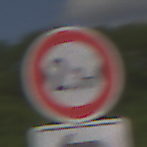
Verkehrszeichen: TatsaechlicheBreite2Komma3
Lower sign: RichtungsangabeDurchPfeile2
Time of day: Midday
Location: Outdoor (RoadRail)
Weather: PartlyCloudy
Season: NotSpecified
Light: Natural